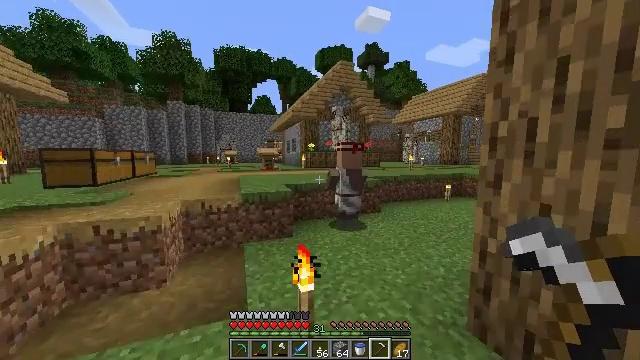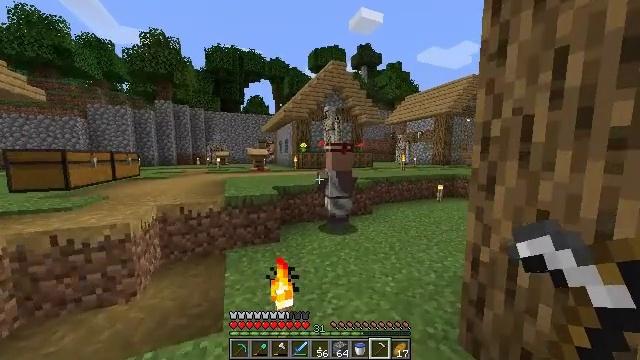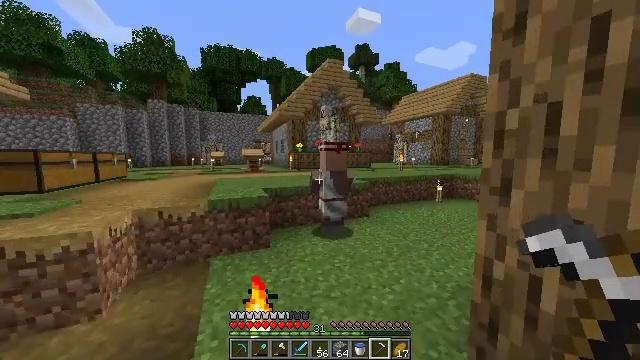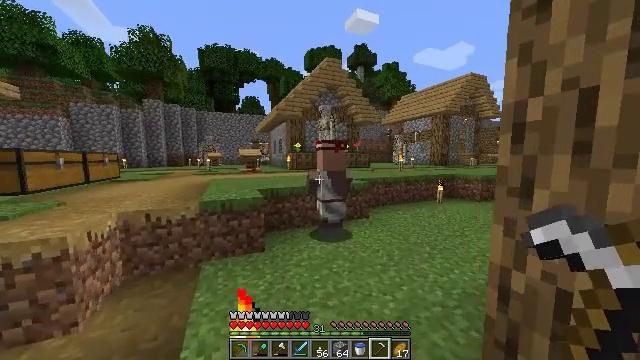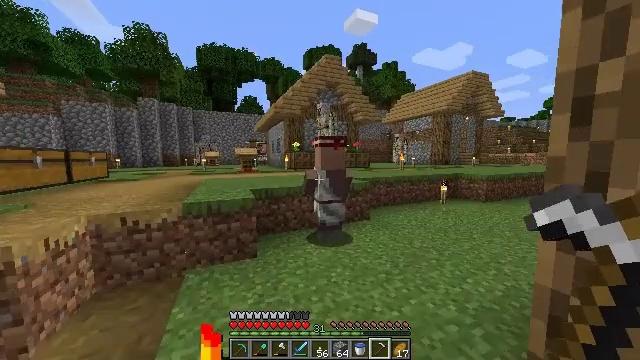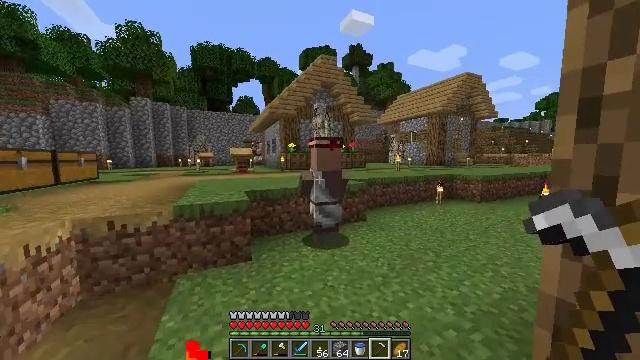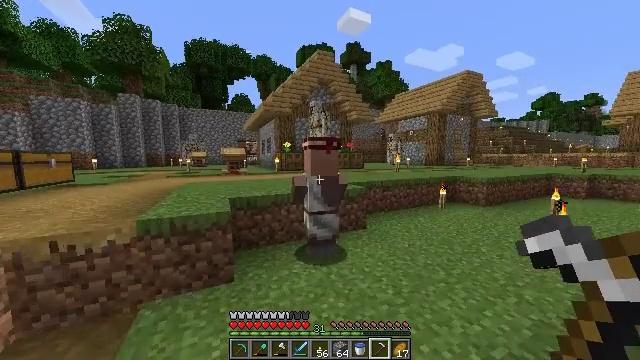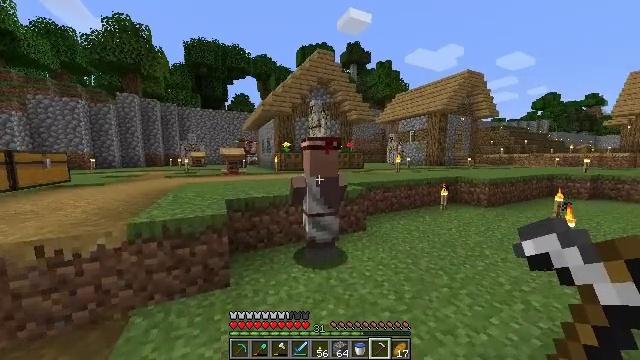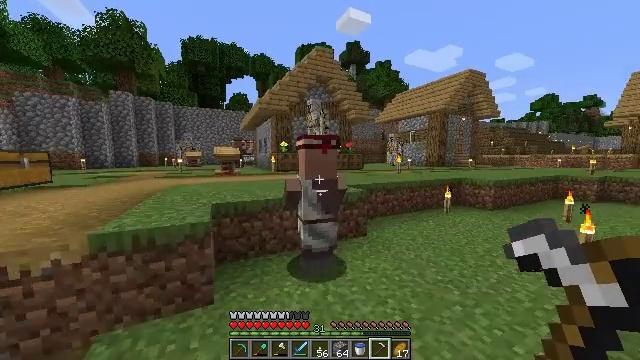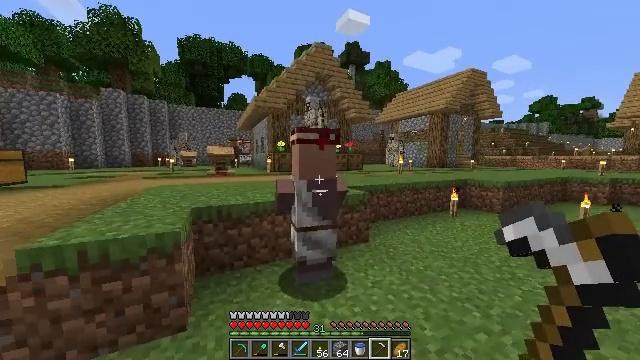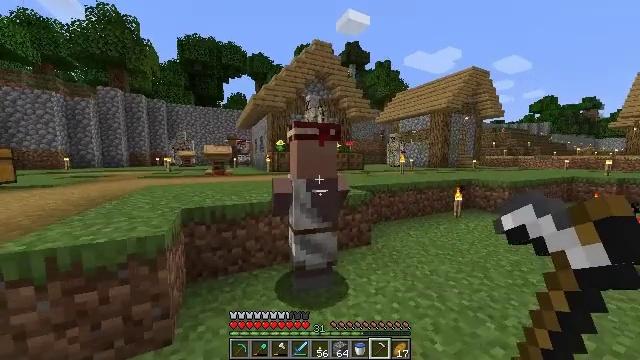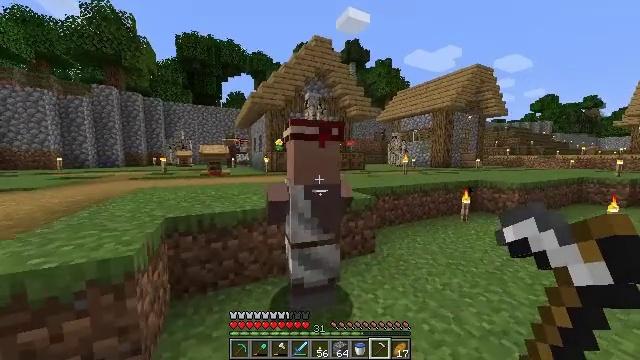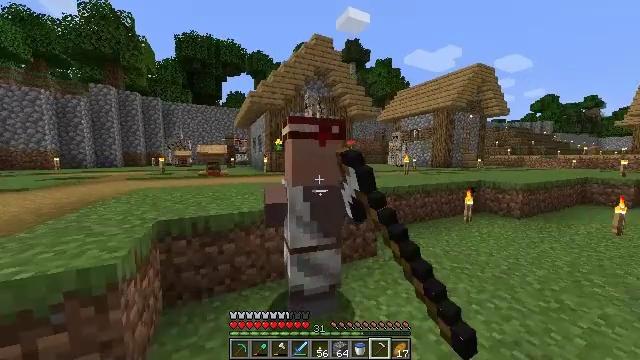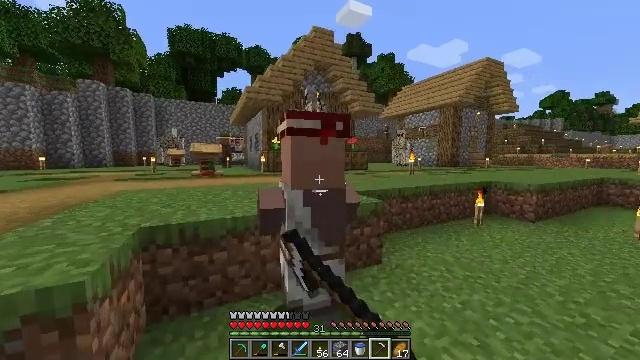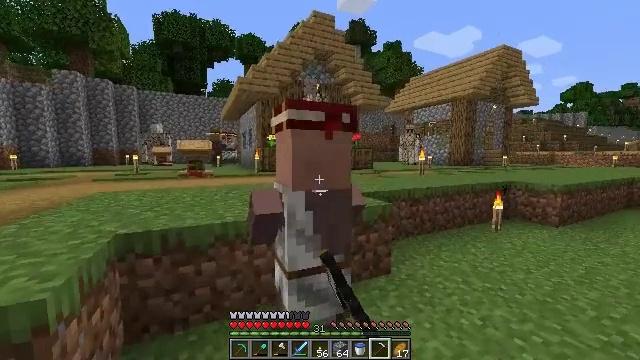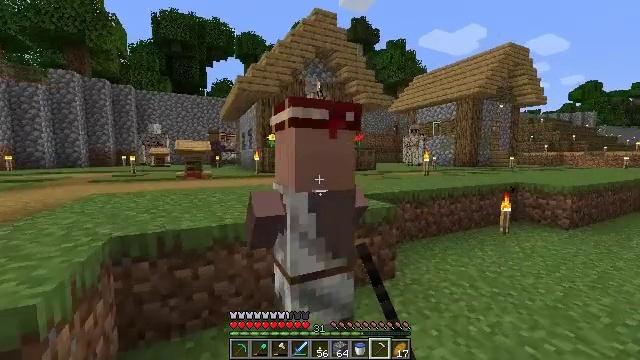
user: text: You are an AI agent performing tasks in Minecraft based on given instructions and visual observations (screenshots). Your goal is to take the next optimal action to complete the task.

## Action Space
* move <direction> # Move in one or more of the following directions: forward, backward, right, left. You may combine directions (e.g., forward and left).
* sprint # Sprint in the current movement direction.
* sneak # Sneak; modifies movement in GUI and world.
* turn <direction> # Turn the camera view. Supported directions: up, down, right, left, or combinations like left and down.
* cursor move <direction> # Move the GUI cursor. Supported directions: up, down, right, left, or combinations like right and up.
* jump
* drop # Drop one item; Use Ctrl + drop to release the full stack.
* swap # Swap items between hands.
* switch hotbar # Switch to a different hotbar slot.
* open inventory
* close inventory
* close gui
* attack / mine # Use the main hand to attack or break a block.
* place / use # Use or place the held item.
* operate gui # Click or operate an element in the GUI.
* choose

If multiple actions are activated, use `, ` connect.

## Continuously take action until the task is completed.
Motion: motion action
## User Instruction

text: Mine the sugar cane near rivers.
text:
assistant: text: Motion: move forward and move right, sprint, turn right
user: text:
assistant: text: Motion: move forward, sprint
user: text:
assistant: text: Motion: move forward, sprint
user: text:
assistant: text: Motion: move forward, sprint
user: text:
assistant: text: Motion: move forward, sprint, turn right
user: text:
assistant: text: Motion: move forward
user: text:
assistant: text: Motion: move forward
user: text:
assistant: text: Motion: move forward
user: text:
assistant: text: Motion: move forward
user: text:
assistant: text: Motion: move forward
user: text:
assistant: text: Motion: move forward, use / place
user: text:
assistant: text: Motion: use / place
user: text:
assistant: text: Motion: use / place
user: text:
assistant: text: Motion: no_op
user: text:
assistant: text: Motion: no_op
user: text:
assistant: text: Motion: cursor move left, open gui
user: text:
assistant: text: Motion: no_op
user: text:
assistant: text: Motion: no_op
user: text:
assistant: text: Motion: no_op
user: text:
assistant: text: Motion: no_op
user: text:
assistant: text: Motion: no_op
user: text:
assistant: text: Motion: cursor move right
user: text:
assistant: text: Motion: close gui
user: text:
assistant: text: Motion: no_op
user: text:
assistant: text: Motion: turn left
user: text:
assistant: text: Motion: turn left
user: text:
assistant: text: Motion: move forward, turn left
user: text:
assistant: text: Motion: move forward, turn left
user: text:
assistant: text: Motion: move forward
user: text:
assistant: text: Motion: move forward